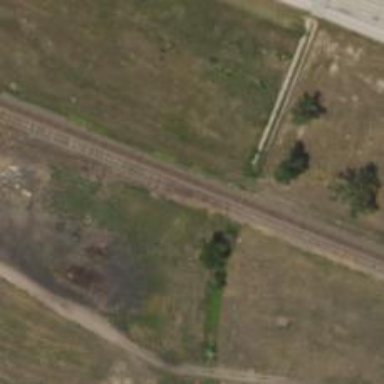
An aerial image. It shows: Railway siding for service.